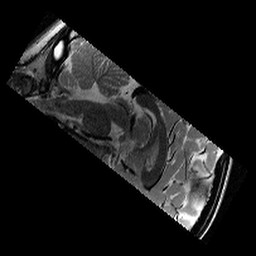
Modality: T2w
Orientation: sagittal
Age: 10
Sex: male
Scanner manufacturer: siemens
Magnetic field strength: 3 T
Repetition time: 9.23 s
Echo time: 0.067 s